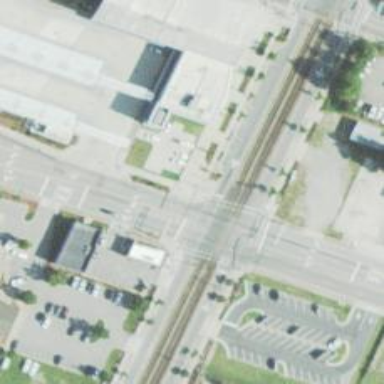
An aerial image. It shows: Crossing for the railway.